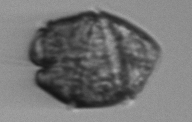
Label: Margalefidinium